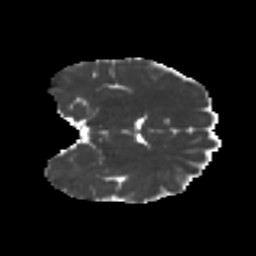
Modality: MD
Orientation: coronal
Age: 31
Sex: female
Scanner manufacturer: ge
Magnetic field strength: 3 T
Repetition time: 7.8 s
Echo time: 0.0606 s